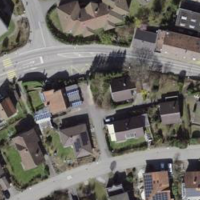
EUNIS habitat code: 54
Species observed at this site:
Aegopodium podagraria